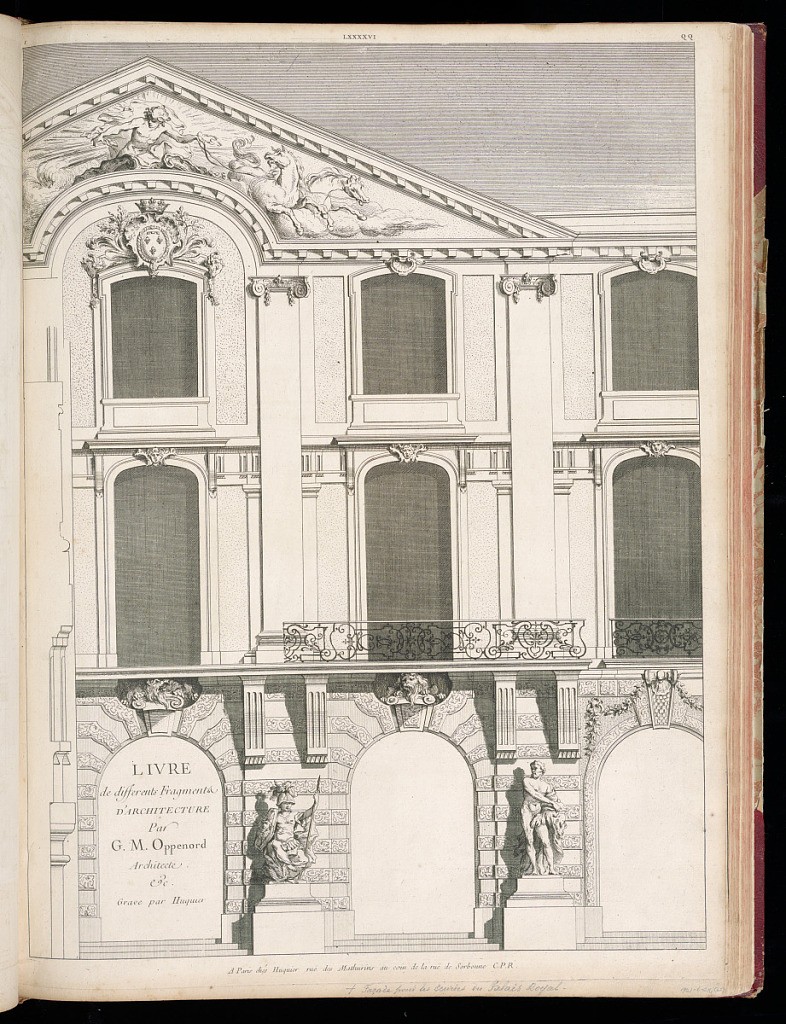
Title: Title Page
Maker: Gilles-Marie Oppenord, French, 1672–1742
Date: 1749-1761
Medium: Etching and engraving on laid paper
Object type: Bound print
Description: Elevation of a building with three levels. The ground level has three arches with statues of mythological figures interspersed, and a wall texture with indication of rustication. The second level has tall windows and scrolling iron balconies. Over the top level is a pediment decorated with a mythological scene of Helios or Apollo in his chariot. The title of the series printed in one of the arches at lower left. An inscription at the bottom of the page indicates that this design was part of a project for the stables of the Palais Royal in Paris. The plate is not signed but is numbered.